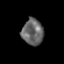
Tissue: prostate
Cell type: Epithelial cells
Senescence score: 0.3609
Nuclear area (px): 548
Mean DAPI intensity: 102.184